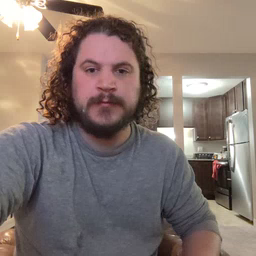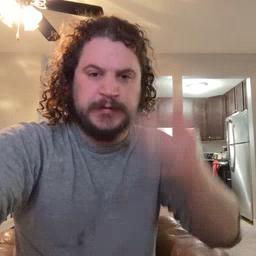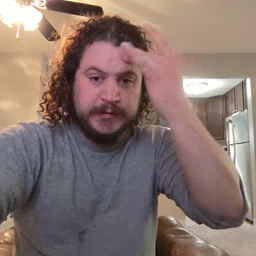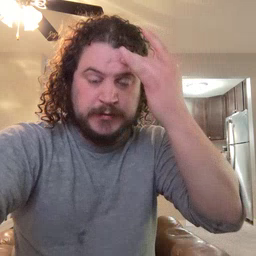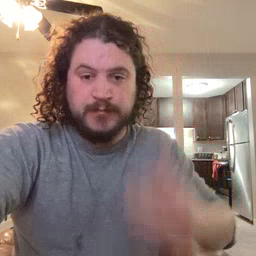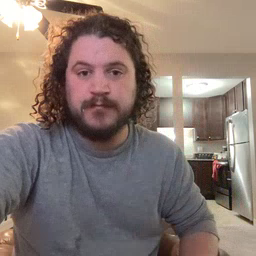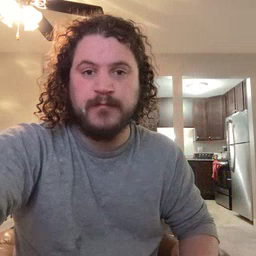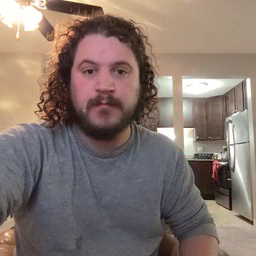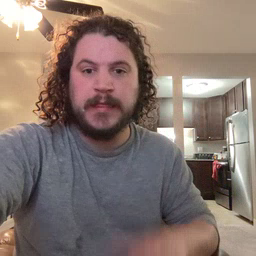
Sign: sick